Interaction volume radius: 5 \u00c5
Interaction volume height: 10 \u00c5
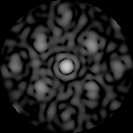
Disorder parameter: 0.4897